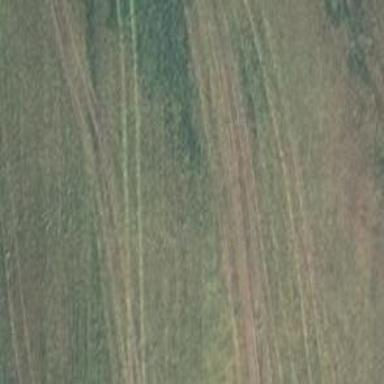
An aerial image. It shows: Grassy track with grade 5 track type.